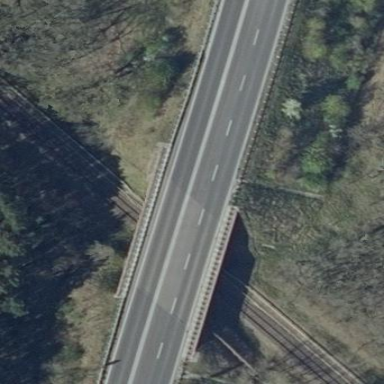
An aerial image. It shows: Man-made bridge.